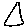
Label: triangle